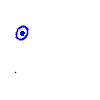
Particle: electron